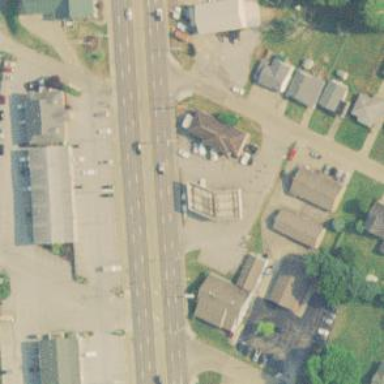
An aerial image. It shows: Convenience shop.